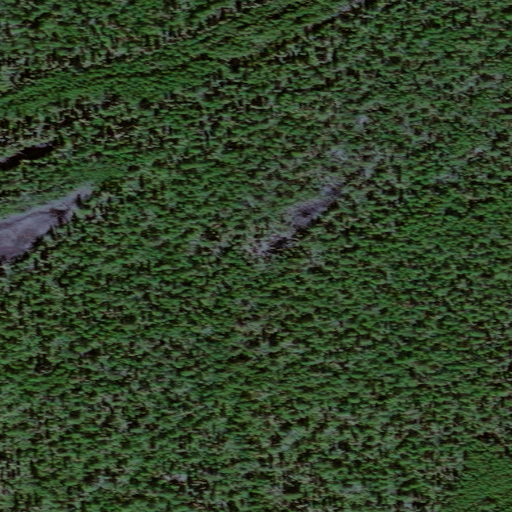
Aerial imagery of island in Alaska named Kings Slough Island containing only unknown